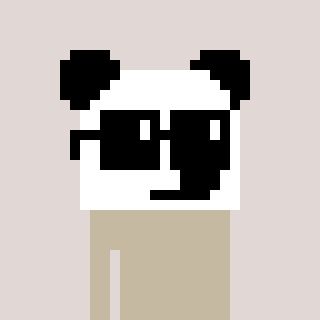
a pixel art character with square black sunglasses, a panda-shaped head and a bluegrey-colored body on a warm background